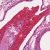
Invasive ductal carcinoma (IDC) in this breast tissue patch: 0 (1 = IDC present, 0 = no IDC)